Chest X-ray. View position: AP
Patient age: 28
Patient sex: M
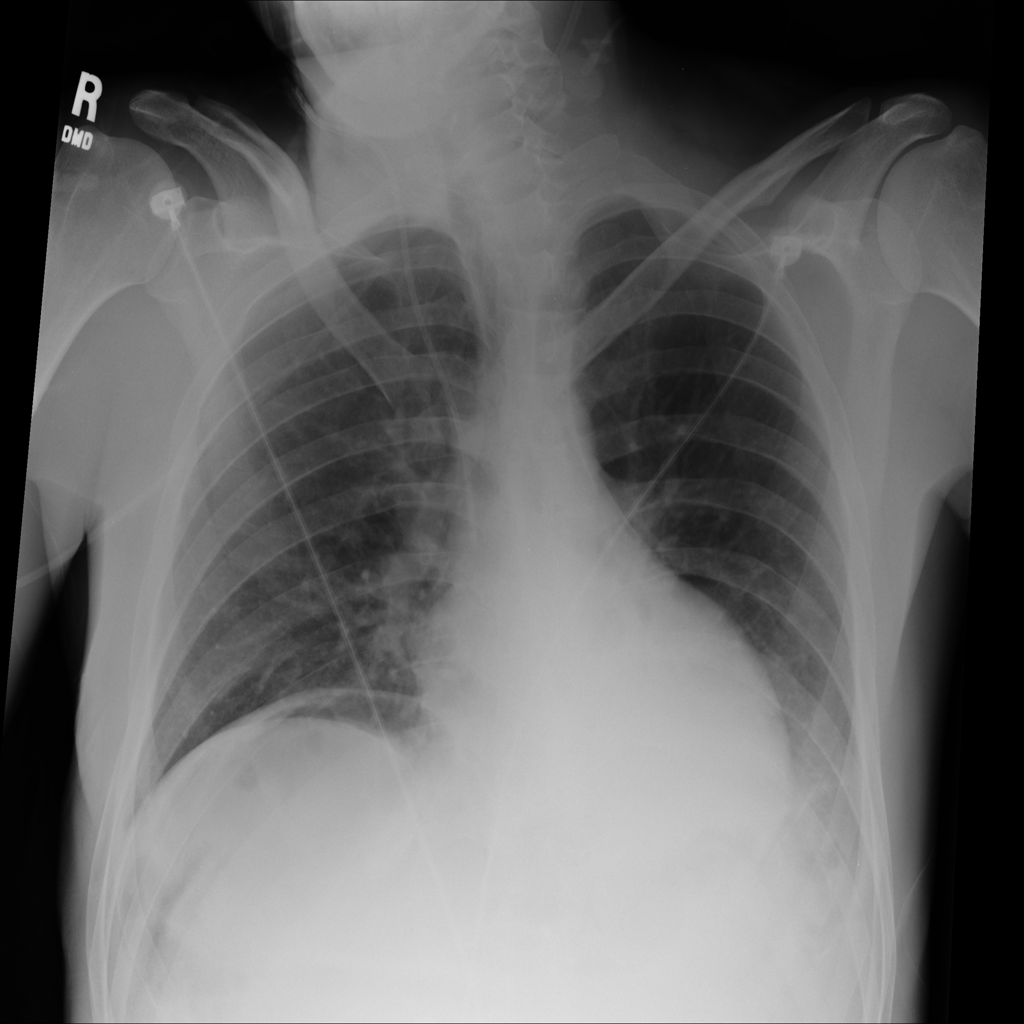
Finding: Pneumothorax